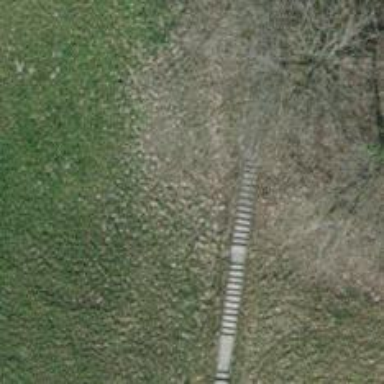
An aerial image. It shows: Set of steps on the road.